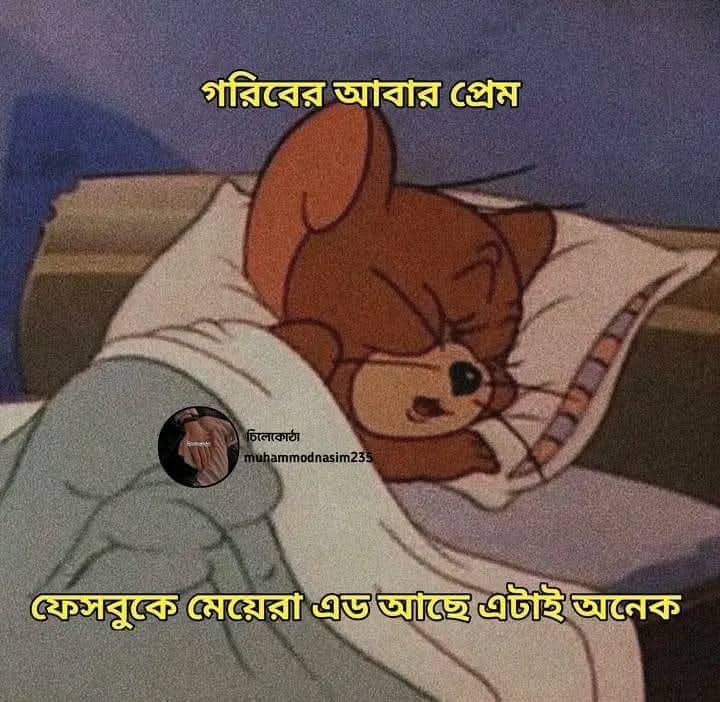
Text: গরিবের আবার প্রেম
ফেসবুকে মেয়েরা এড আছে এটাই অনেক
Label: Non Hate